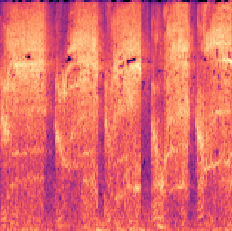
Sound class: Pig